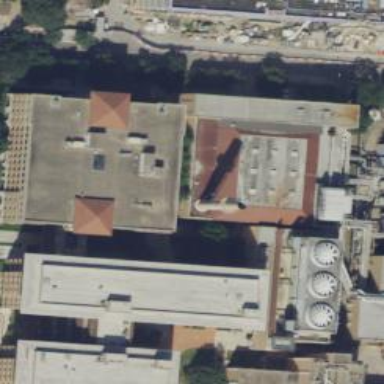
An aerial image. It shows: Generator located in university building.